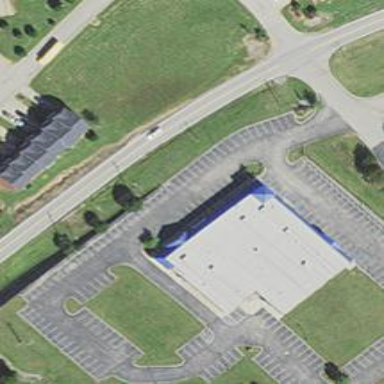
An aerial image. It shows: Commercial building that houses clinic providing healthcare services.